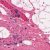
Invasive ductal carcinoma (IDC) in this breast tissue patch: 0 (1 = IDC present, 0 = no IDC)